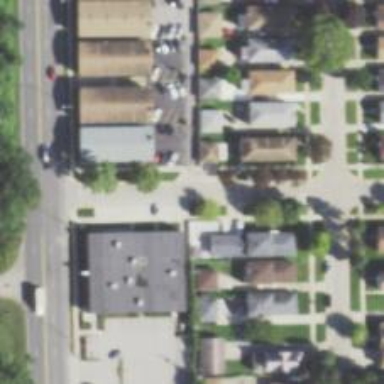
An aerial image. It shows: Alleyway designated as service road.